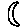
Label: moon